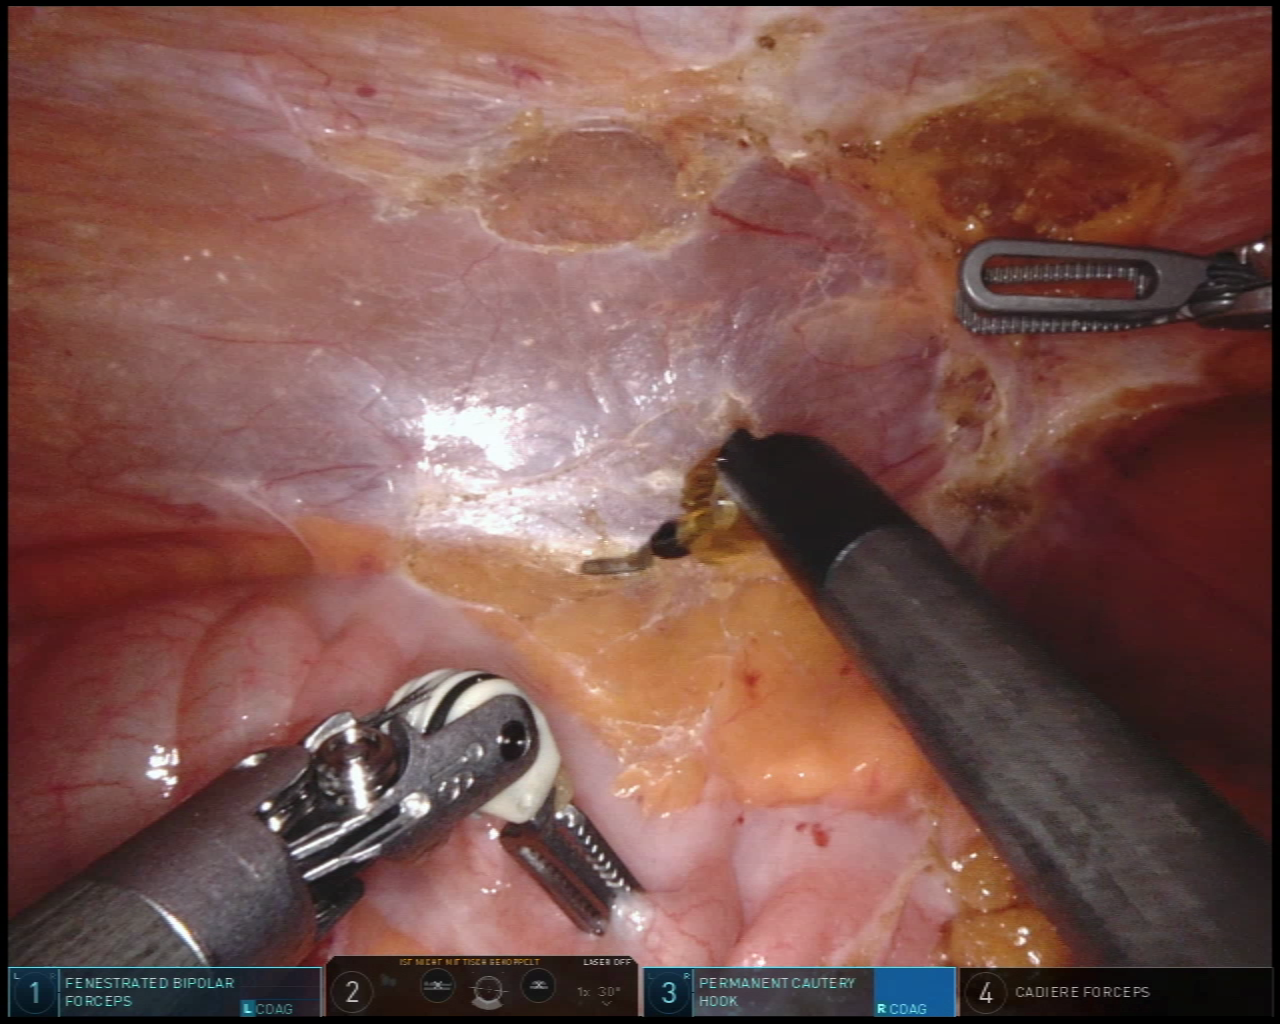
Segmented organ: colon
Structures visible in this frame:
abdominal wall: yes
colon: yes
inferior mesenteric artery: no
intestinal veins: no
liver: no
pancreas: no
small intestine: no
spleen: no
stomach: no
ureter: no
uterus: no
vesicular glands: no